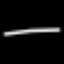
Label: line